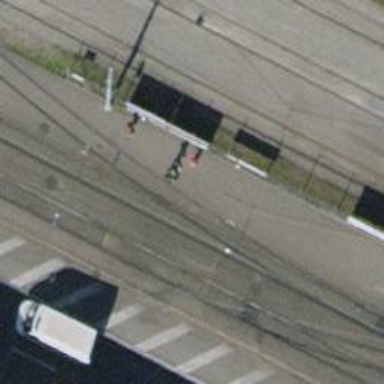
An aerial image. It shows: Tram railway with electrified contact lines. The scene is at service yard with one track.